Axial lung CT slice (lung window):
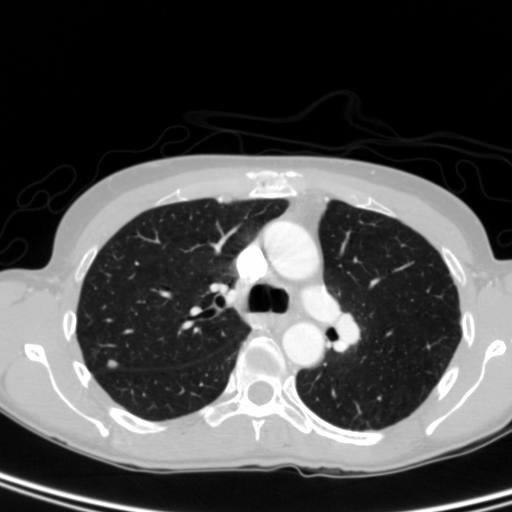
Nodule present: yes
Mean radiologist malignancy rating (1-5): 2.75